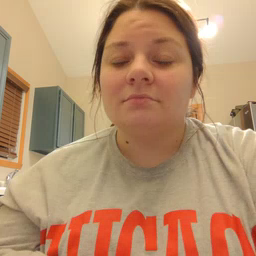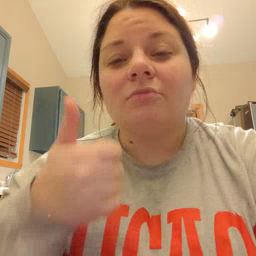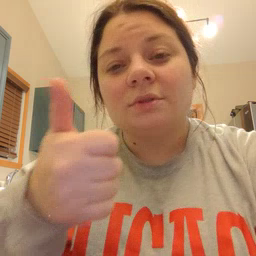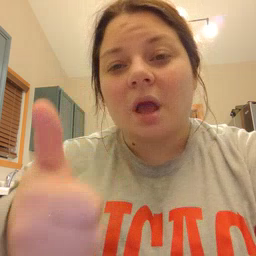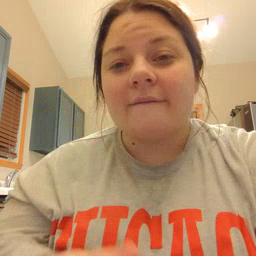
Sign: yourself